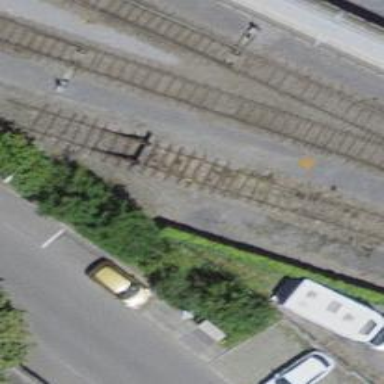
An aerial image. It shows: Railway buffer stop.